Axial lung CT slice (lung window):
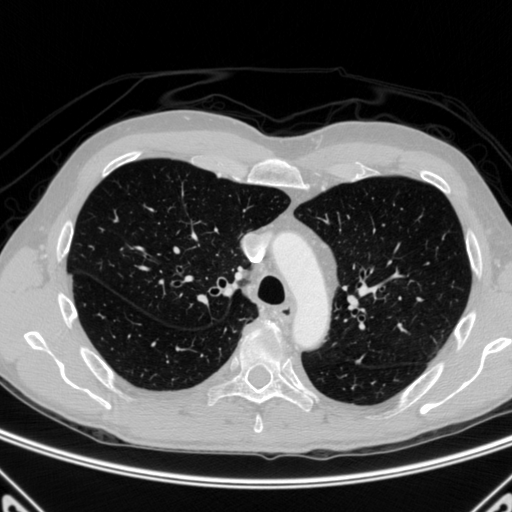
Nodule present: no